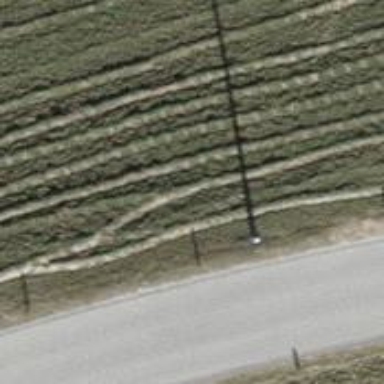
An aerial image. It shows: Power pole.